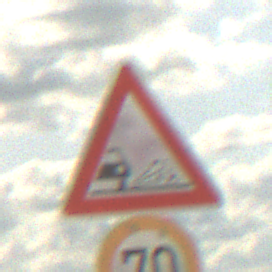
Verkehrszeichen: SplittSchotter
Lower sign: Geschwindigkeit70
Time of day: Midday
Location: Outdoor (Beach)
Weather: PartlyCloudy
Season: NotSpecified
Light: Natural